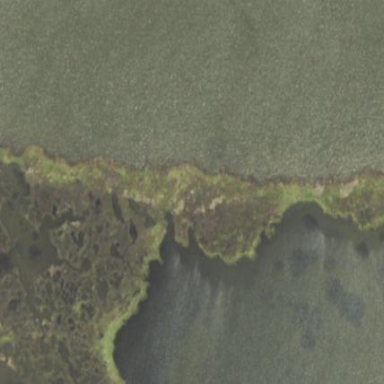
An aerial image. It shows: Marshy wetland area.